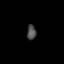
Tissue: lung
Cell type: Epithelial cells
Senescence score: 0.2032
Nuclear area (px): 135
Mean DAPI intensity: 75.215